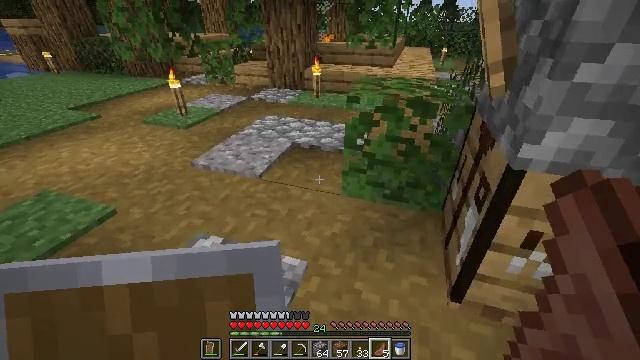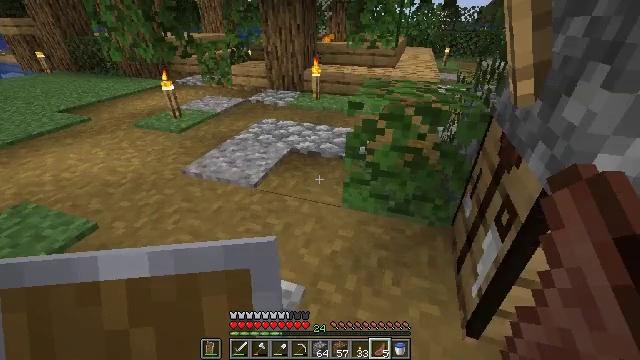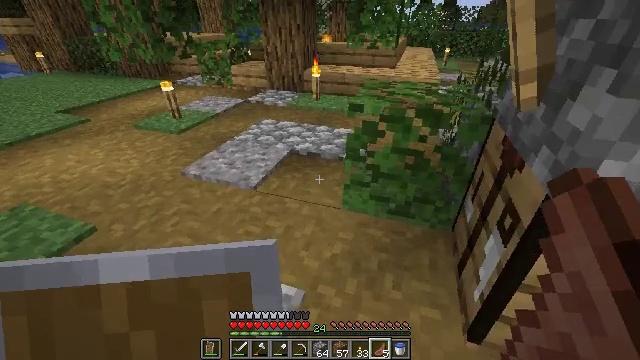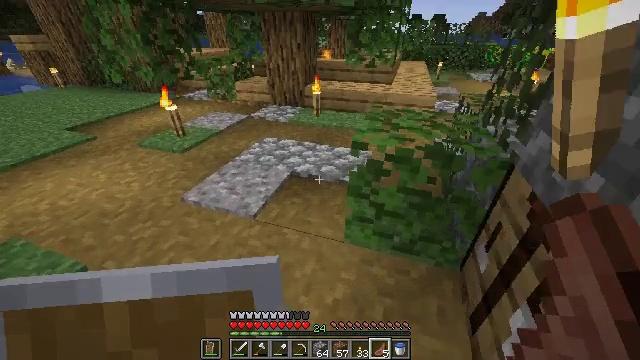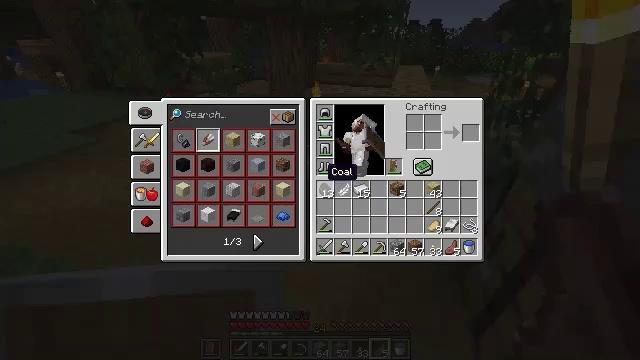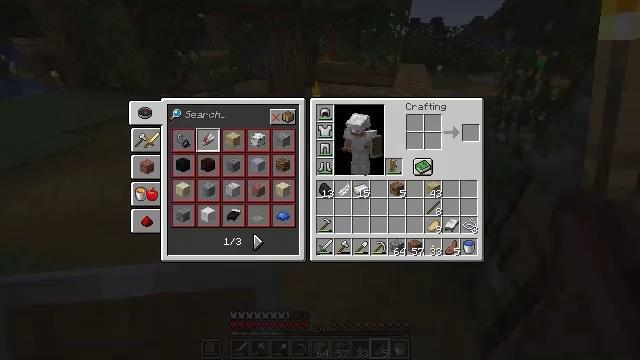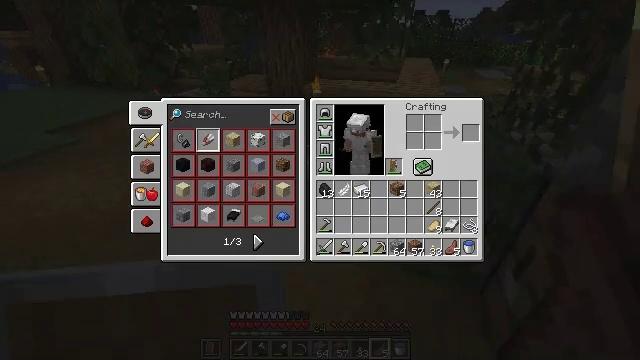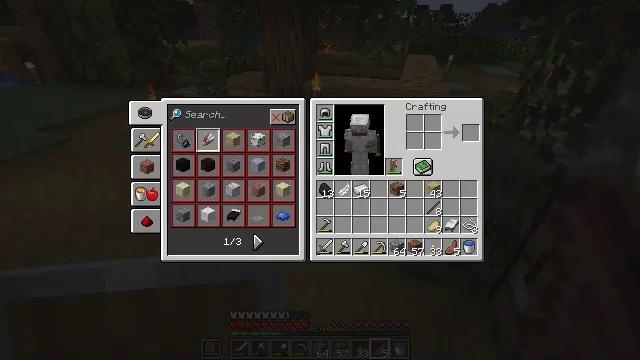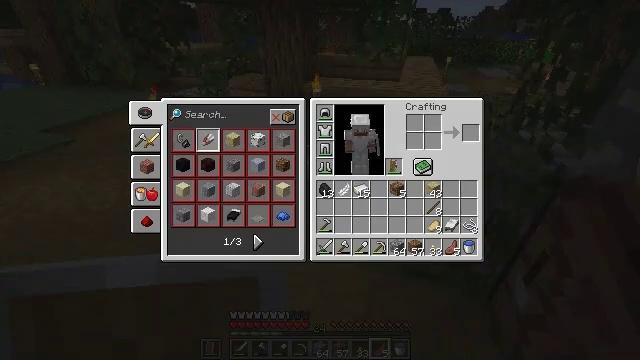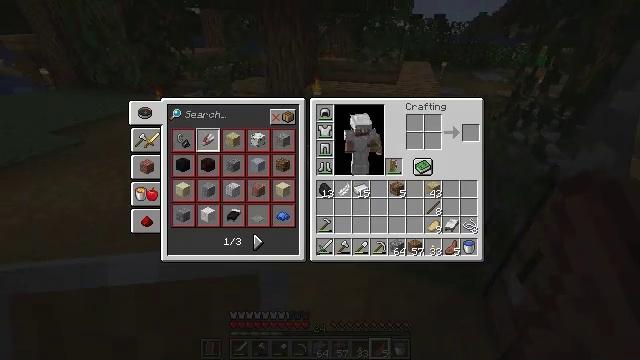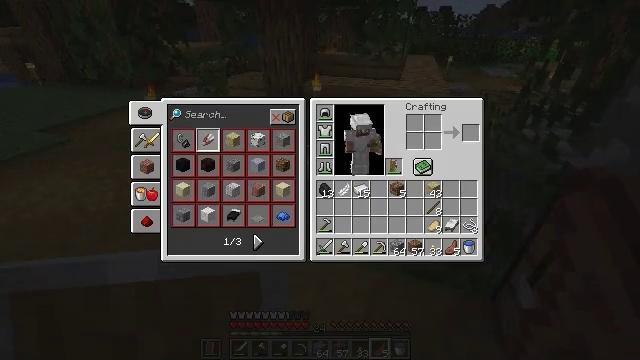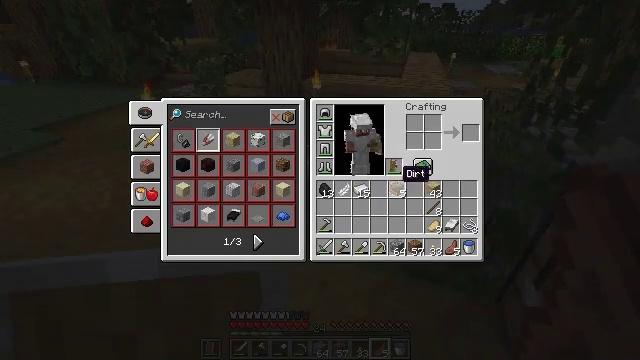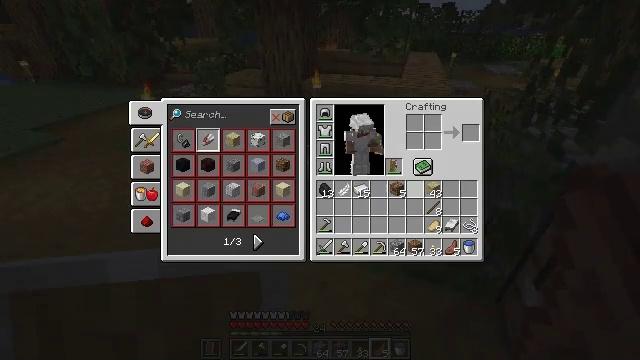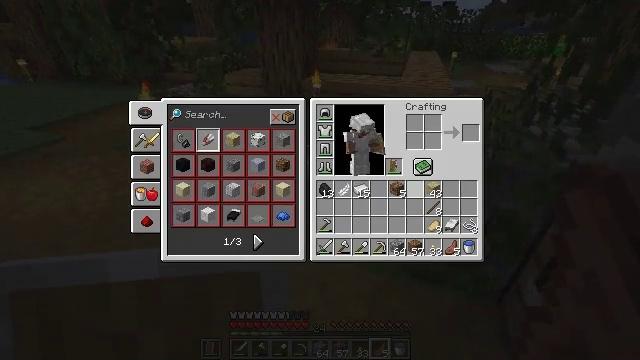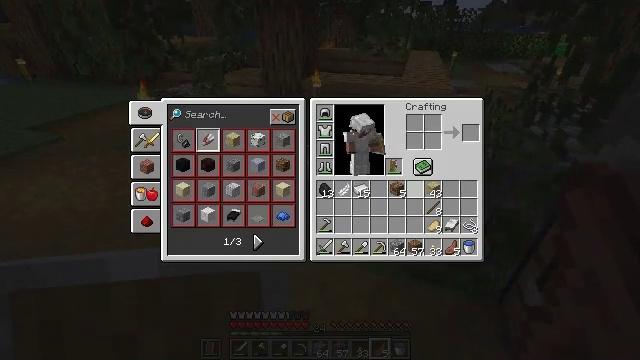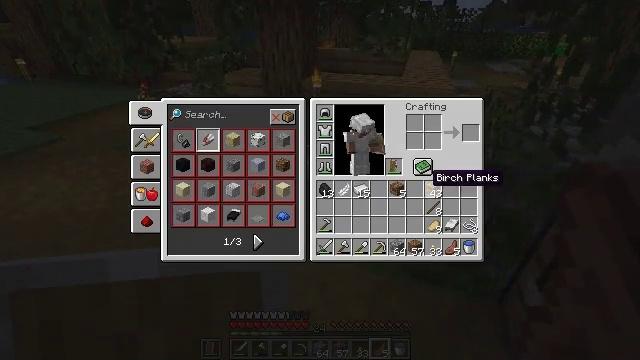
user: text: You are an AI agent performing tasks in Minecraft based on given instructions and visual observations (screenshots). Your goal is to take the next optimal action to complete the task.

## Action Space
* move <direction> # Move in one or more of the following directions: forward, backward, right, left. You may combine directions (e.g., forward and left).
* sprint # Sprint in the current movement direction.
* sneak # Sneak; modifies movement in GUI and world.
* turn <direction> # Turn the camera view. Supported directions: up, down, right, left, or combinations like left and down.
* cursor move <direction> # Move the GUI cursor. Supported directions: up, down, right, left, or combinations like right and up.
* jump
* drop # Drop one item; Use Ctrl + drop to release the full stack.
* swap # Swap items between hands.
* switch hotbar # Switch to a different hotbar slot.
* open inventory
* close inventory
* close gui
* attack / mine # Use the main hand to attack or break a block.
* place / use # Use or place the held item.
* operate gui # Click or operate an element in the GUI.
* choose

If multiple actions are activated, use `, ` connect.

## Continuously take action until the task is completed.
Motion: motion action
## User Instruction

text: Use the crafting grid to make a tripwire hook.
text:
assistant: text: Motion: no_op
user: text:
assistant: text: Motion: move forward
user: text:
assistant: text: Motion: move forward
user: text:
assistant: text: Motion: move forward, open inventory
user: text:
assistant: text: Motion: move forward, cursor move right, open inventory
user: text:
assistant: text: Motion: cursor move right, open inventory
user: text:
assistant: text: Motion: cursor move right
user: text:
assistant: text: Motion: cursor move right
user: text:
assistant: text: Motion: no_op
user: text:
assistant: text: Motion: no_op
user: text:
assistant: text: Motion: cursor move right
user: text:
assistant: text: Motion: cursor move right
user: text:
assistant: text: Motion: sneak, cursor move right
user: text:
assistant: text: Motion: sneak
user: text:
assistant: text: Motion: sneak
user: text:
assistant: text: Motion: sneak
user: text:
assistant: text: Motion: sneak
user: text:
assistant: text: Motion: sneak, close inventory
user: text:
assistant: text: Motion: close inventory
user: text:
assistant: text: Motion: close inventory
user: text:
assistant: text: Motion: close inventory
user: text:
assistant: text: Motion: close inventory
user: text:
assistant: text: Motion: move forward
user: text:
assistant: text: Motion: move forward, turn right
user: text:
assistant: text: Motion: move forward and move left, turn right and up
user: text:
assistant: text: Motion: move forward and move left, turn right and up
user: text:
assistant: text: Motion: move forward and move left, turn right and up
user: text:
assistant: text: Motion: move forward and move left, turn right
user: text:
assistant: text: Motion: move forward and move left, turn right
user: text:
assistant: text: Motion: move forward and move left, turn right and down